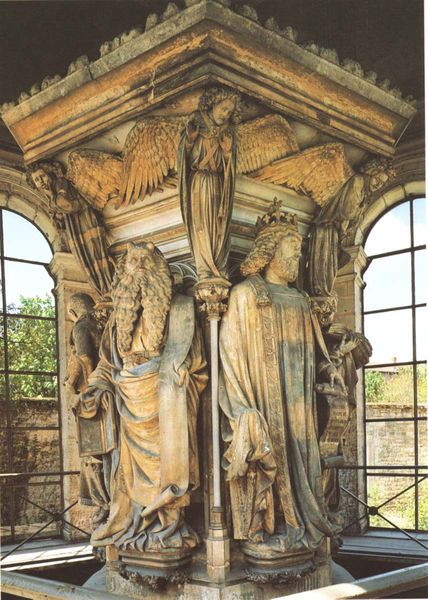
Titel: Mosesbrunnen
Künstler: Claus Sluter
Standort: Dijon, Kartause von Champmol (EU - F)
Schlagwörter: adler, baum, flügel, himmel, mann, gelb, fenster, glas, licht, marmor, pfeiler, schwarz, säule, terasse, ornament, bart, falten, federn, sockel, stein, kirche, figur, gewand, gold, haare, krone, brunnen, engel, skulptur, statue, schrift, knaben, mauer, figuren, rundbogen, kaiser, könig, geländer, bronze, foto, fotografie, bad, erker, moses, schwert, waffe, kapitell, rolle, pergament, gesims, sandstein, teufel, heiliger, schriftrolle, könige, heilige, postament, krankenhaus, prophet, zepter, kapitel, michelangelo, spruchband, dijon, figren, kartause, mosesbrunne, sluter, mosesbrunnen